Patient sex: F
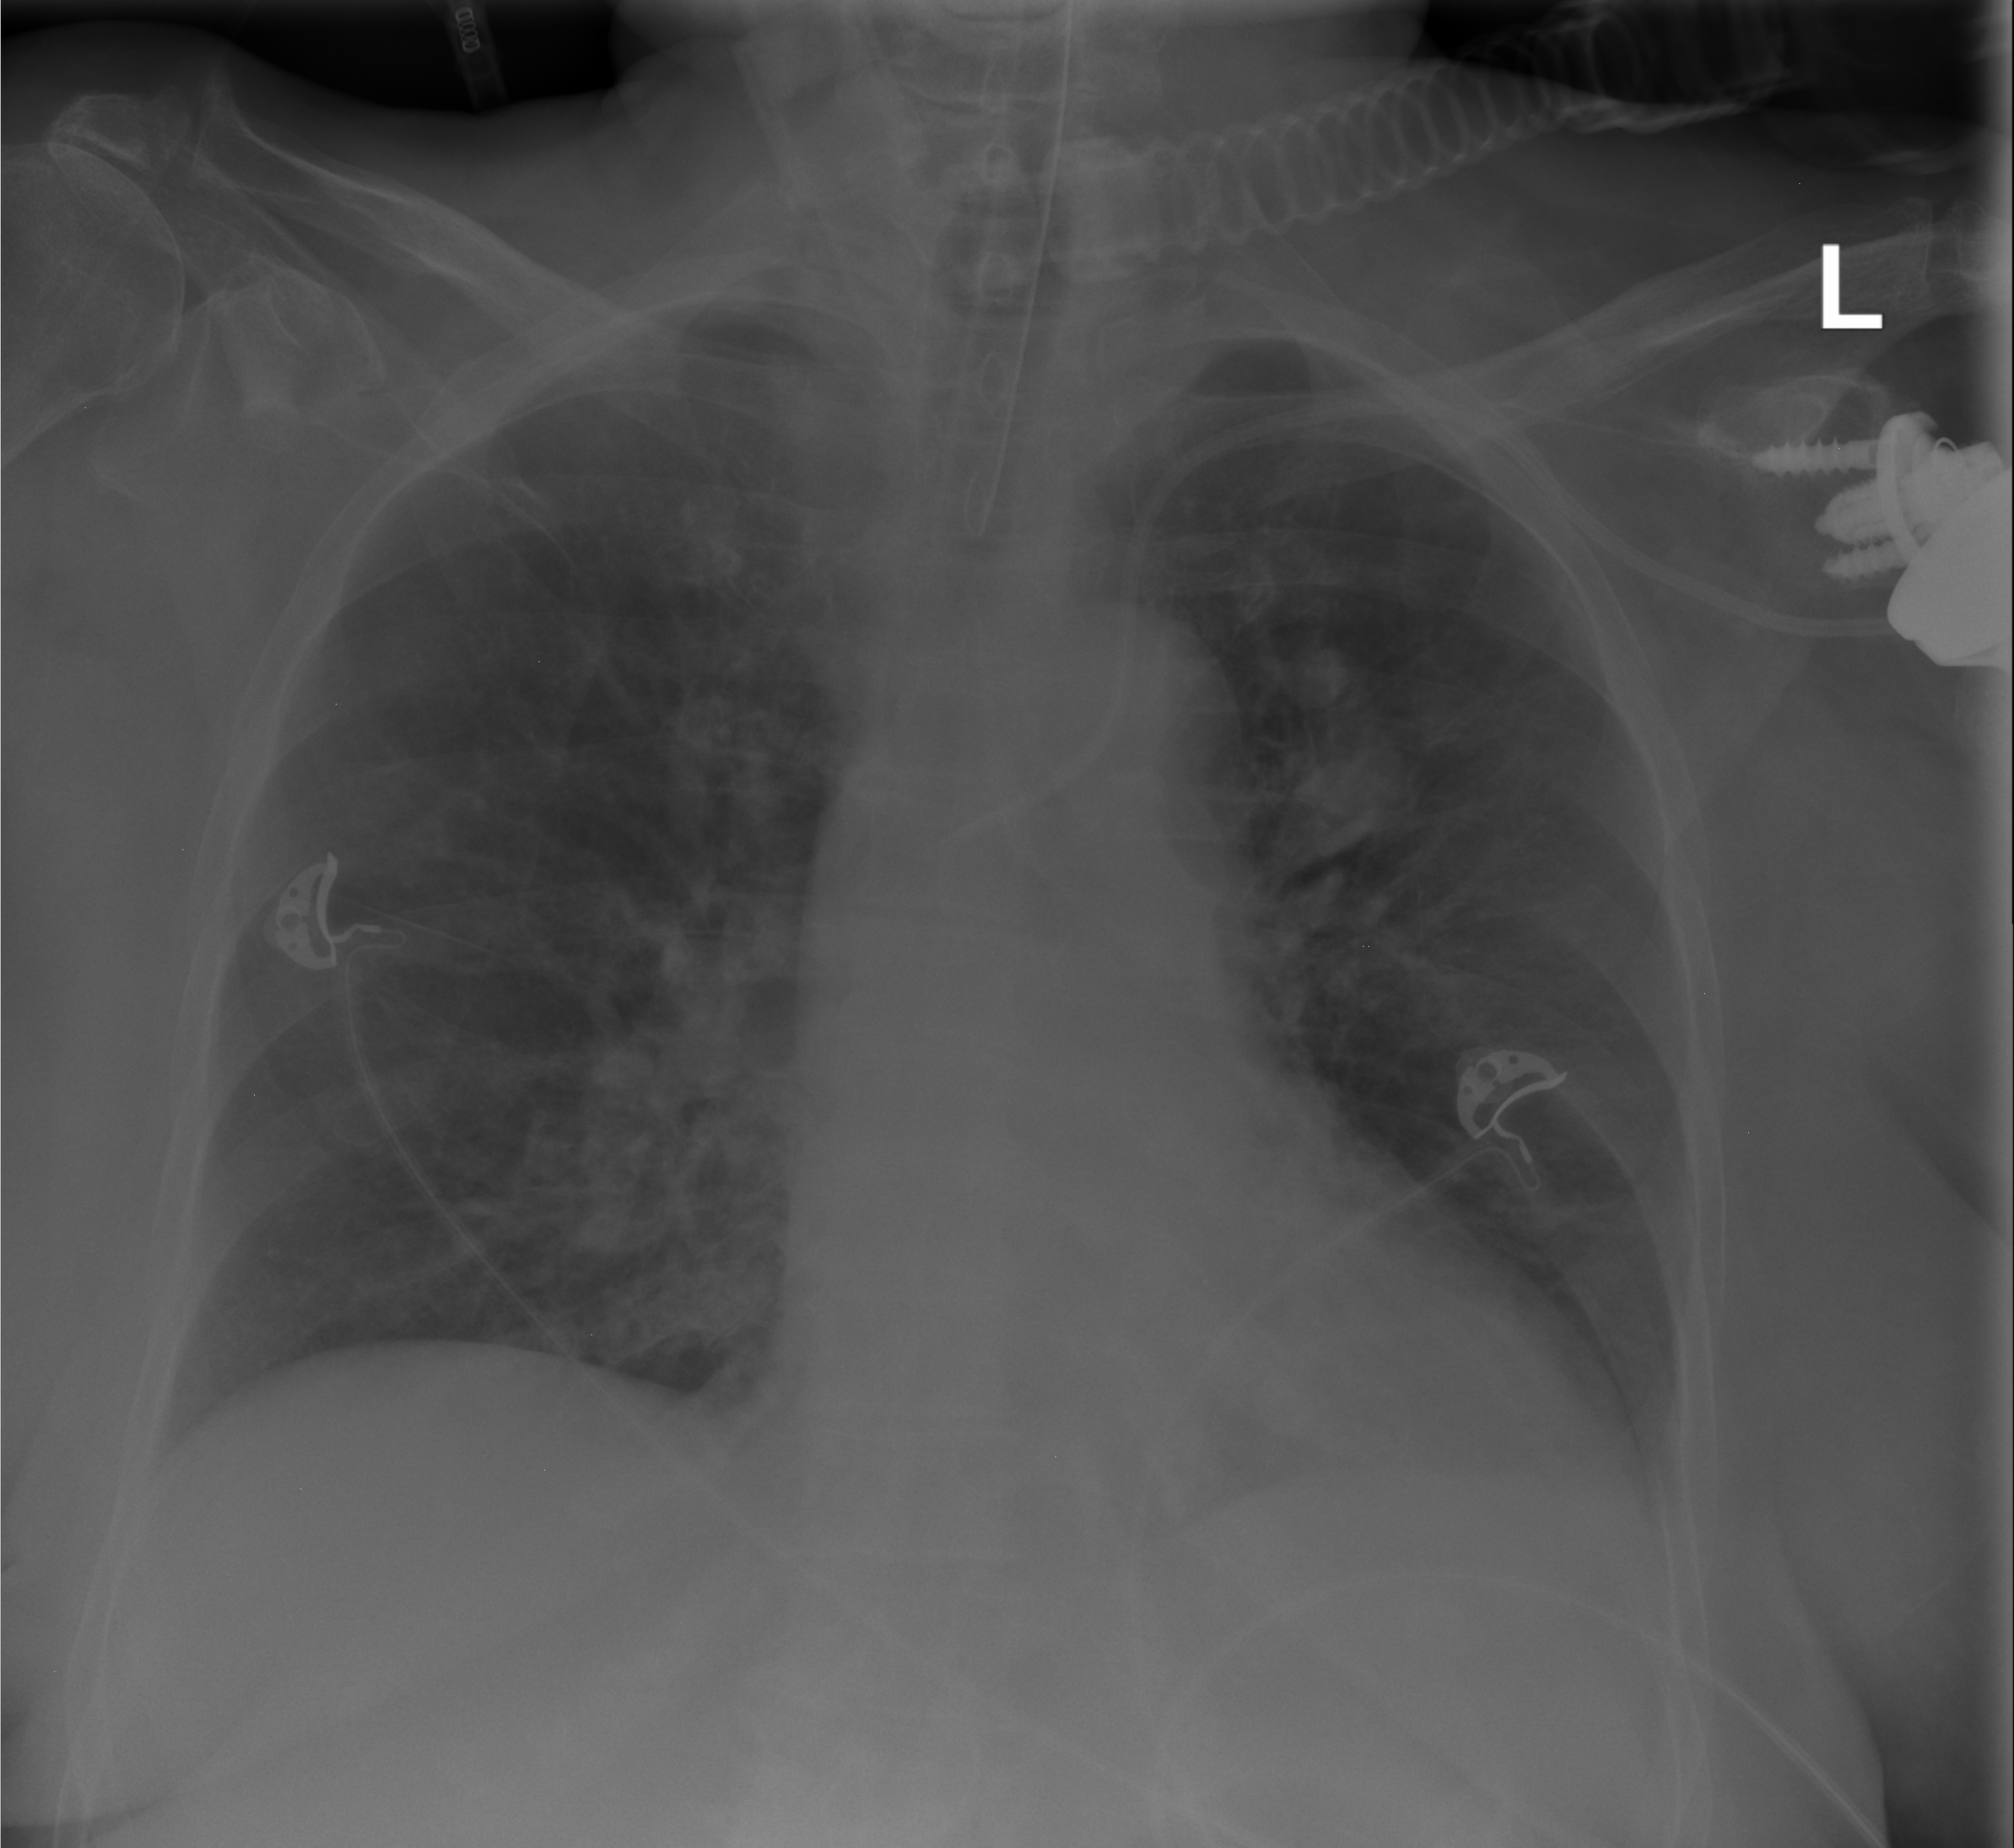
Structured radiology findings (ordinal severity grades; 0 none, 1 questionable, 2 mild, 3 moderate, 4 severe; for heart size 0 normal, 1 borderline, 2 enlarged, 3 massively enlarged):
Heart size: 0
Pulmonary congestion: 0
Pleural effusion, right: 0
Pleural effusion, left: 0
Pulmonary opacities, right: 2
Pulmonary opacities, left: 2
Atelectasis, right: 0
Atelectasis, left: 0